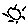
Label: sun